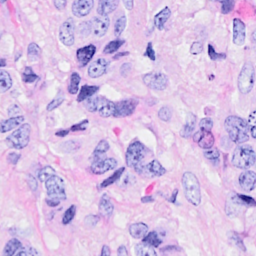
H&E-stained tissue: Breast